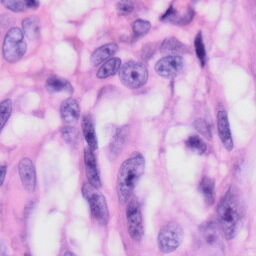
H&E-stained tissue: Skin